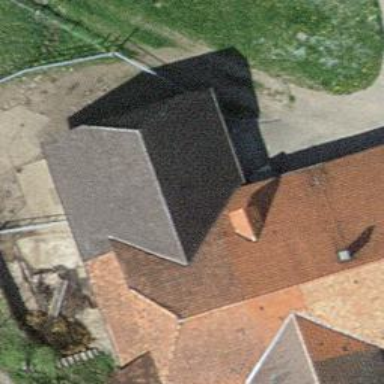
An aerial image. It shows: Farm building.